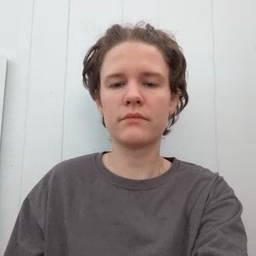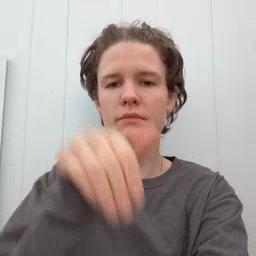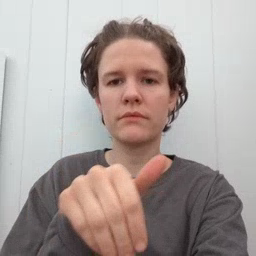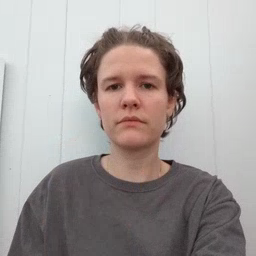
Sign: night